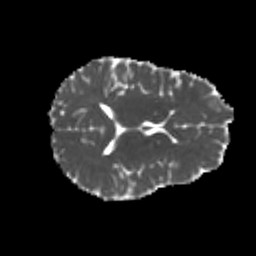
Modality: MD
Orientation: axial
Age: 19
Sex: female
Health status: healthy
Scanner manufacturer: philips
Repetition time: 7.387 s
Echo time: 0.08599 s